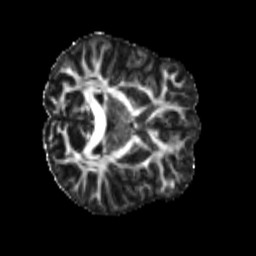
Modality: FA
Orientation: axial
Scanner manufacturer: siemens
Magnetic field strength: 3 T
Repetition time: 4 s
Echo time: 0.0594 s